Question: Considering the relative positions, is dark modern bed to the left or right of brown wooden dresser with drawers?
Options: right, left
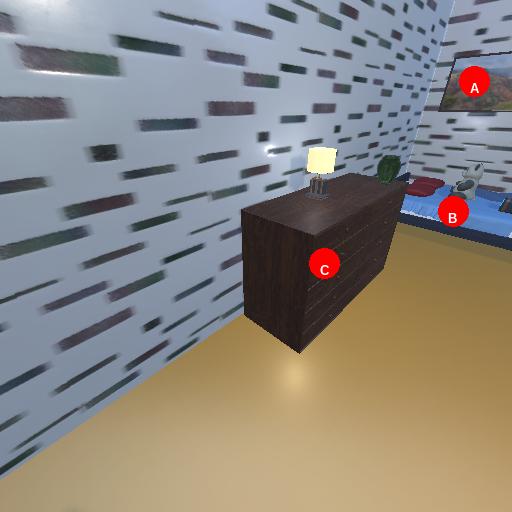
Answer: right